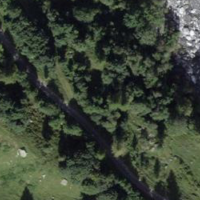
EUNIS habitat code: 26
Species observed at this site:
Parnassia palustris